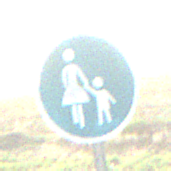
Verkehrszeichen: Gehweg
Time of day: SunriseSunset
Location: Outdoor (Nature)
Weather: Clear
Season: NotSpecified
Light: Natural